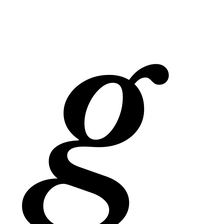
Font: LibreCaslonText-Italic_Medium_Italic